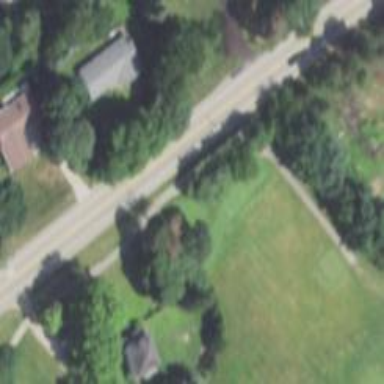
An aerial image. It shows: Path for both roads and golfers.